Field crop: tomato
Growth stage: 1
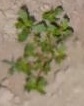
Species: portulaca